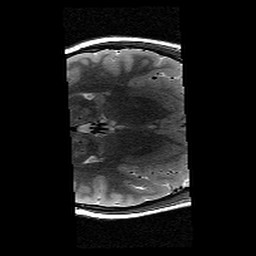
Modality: T2w
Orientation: axial
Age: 12
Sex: female
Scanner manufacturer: siemens
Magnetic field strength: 3 T
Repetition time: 9.23 s
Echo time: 0.067 s